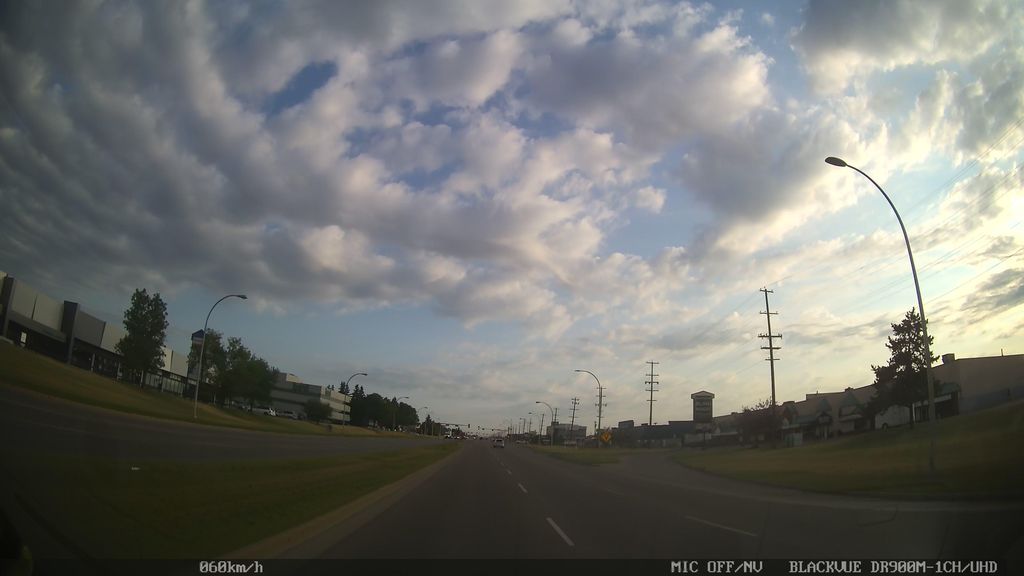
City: edmonton